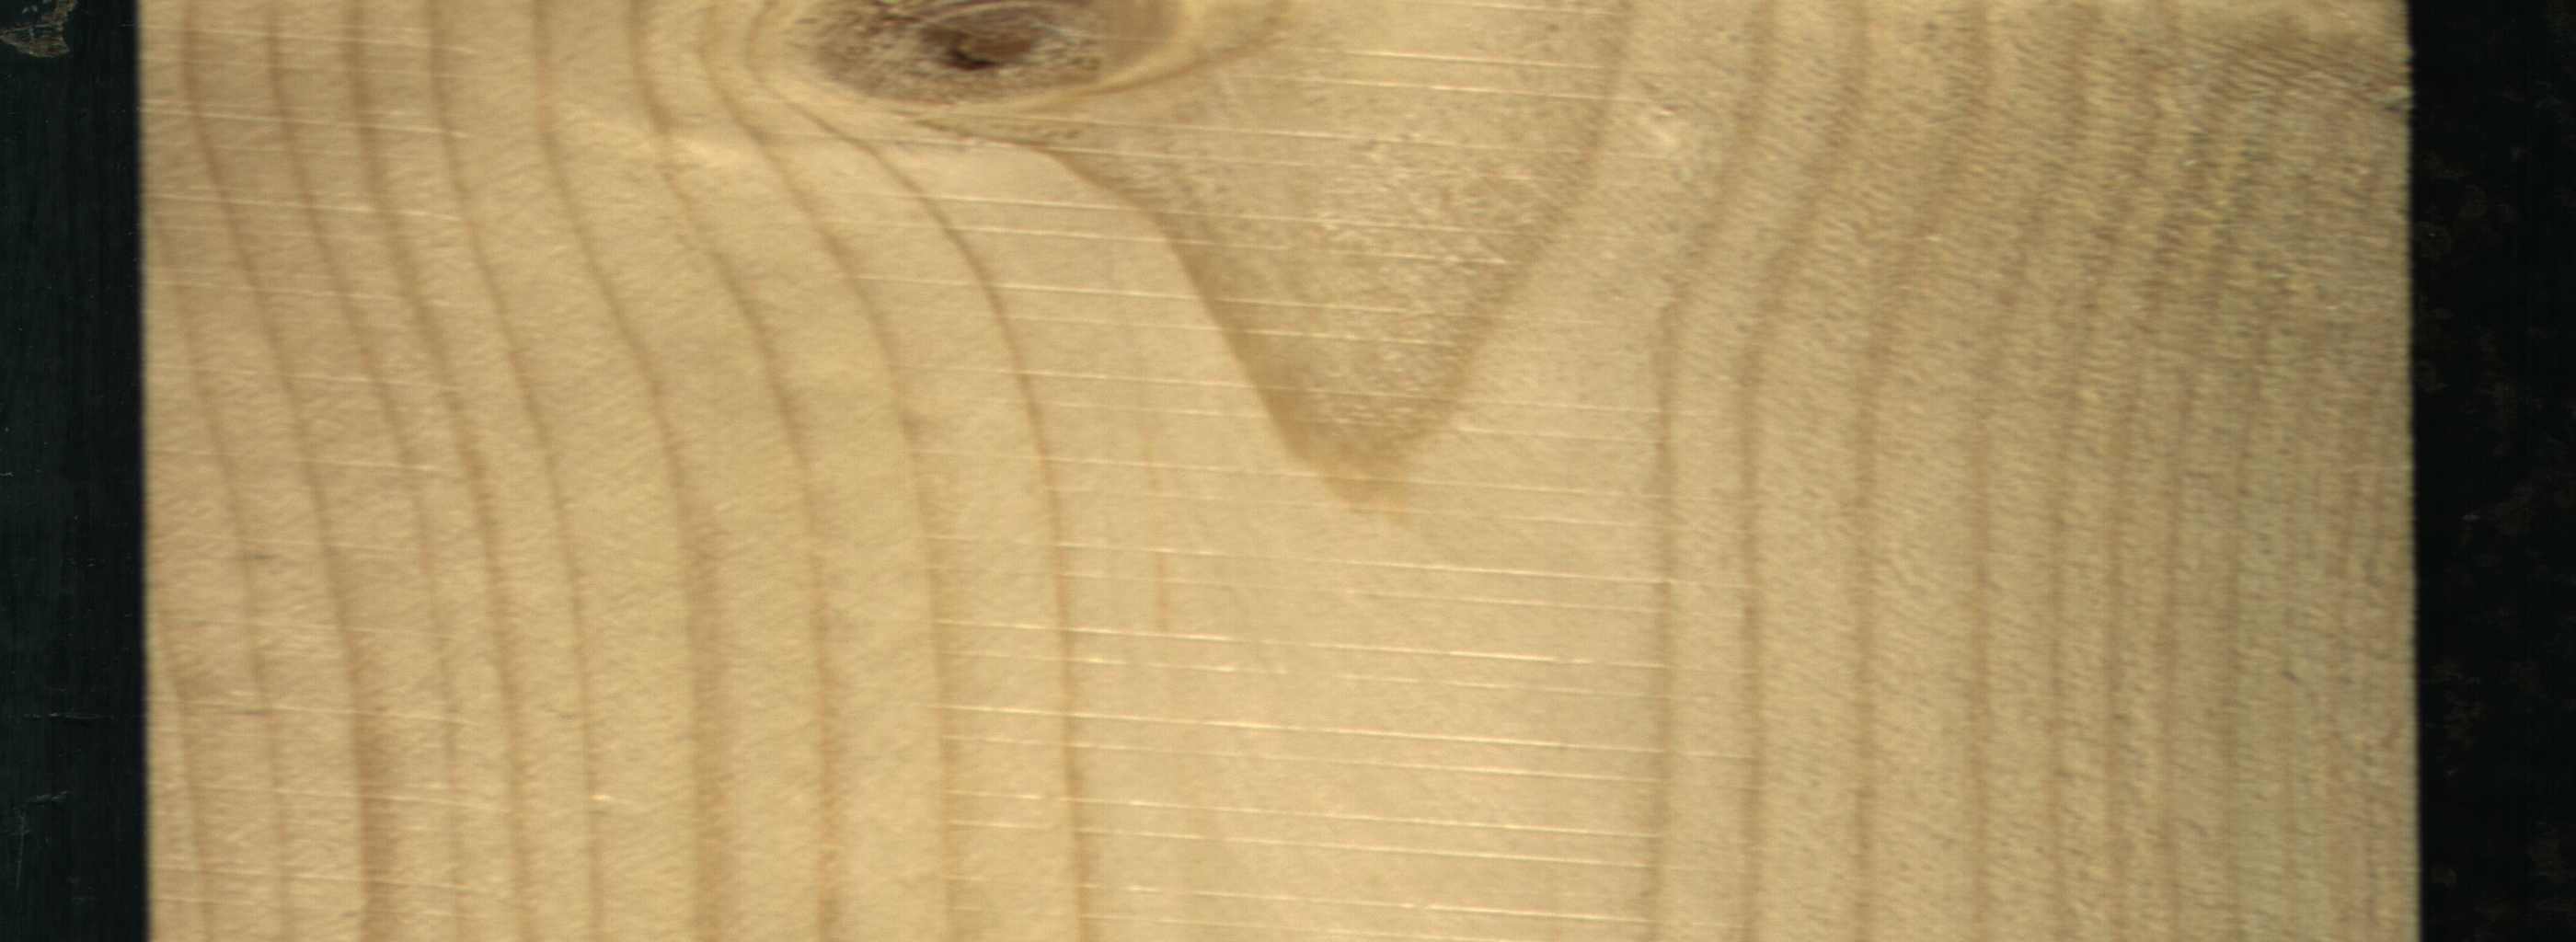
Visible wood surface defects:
Live_Knot